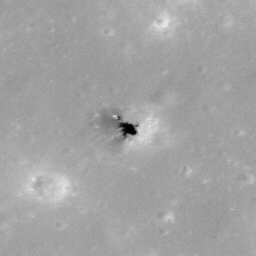
Pit: Copernicus 2
Host crater: Copernicus
Host type: impact_melt
Lunar coordinates: latitude 9.931, longitude 340.73